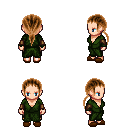
a pixel art fantasy rpg character, female body template, human, light skin, green robe, gold greaves, brown ponytail hairstyle, leather bracers, brown slippers, four views (front, back, left, right), 2x2 character sprite sheet, small pixel art, hard edges, no anti-aliasing